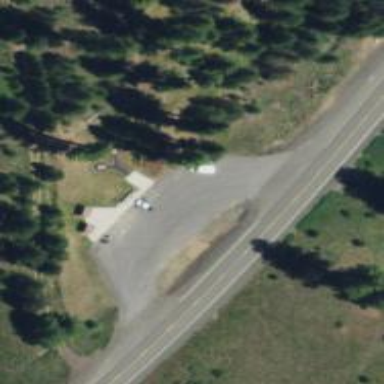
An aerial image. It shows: Rest area on the road.